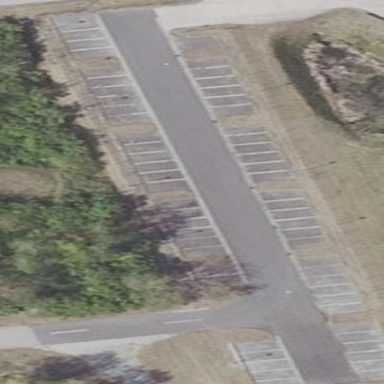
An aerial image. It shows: Parking area with surface.